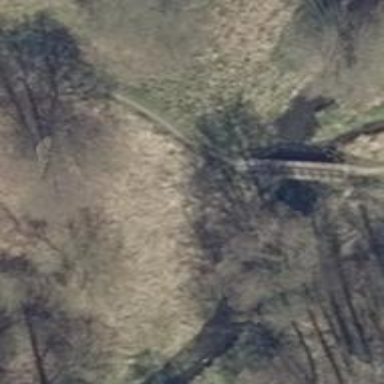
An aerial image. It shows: Path leading to bridge.